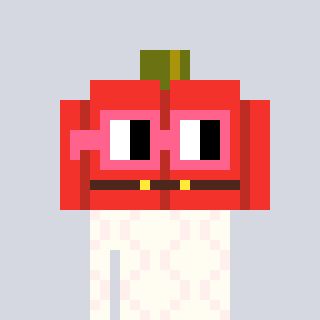
a pixel art character with square pink glasses, a pumpkin-shaped head and a grayscale-colored body on a cool background